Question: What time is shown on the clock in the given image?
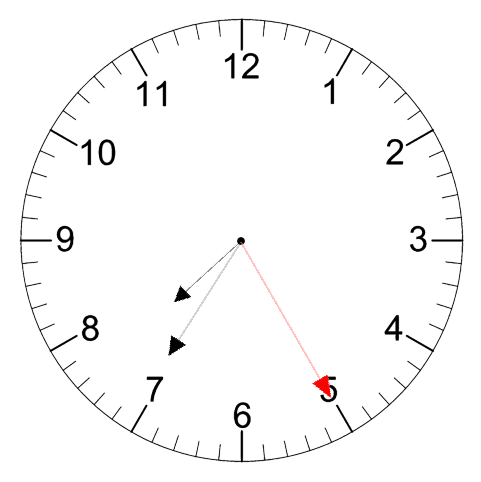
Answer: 07:35:25